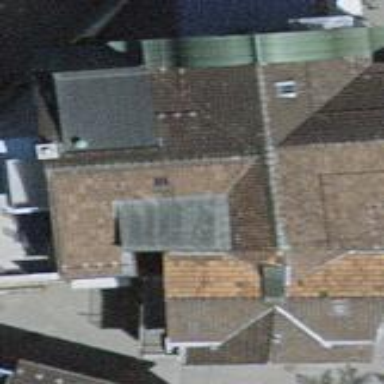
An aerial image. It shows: Building.